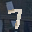
Label: 7